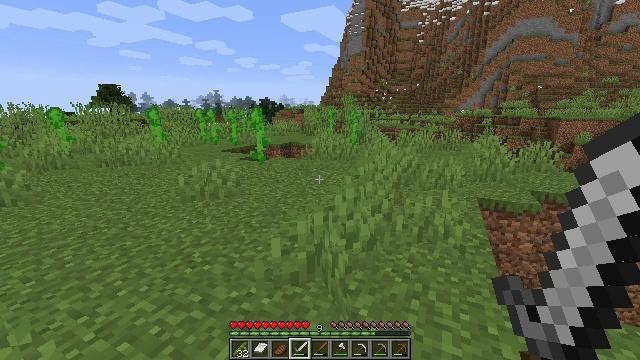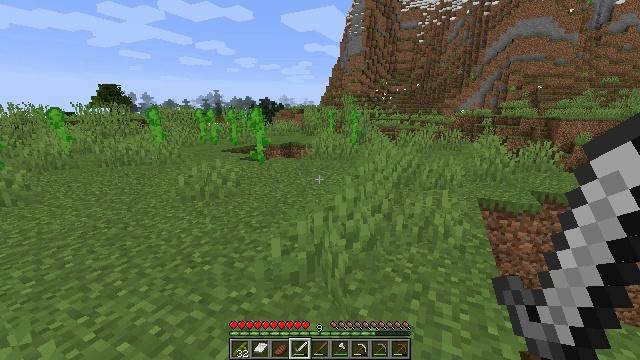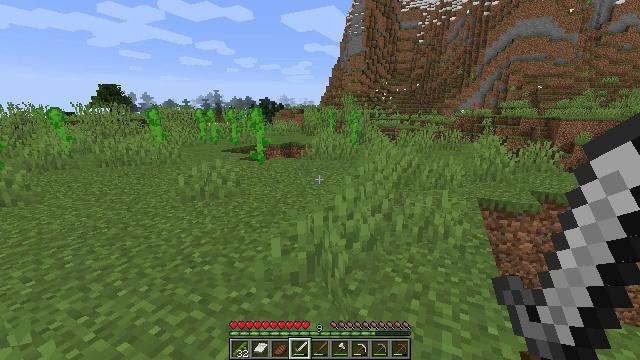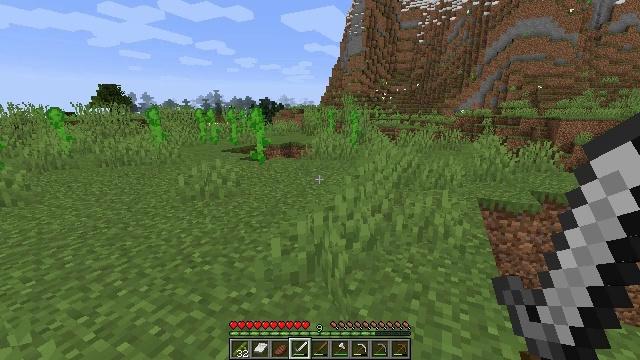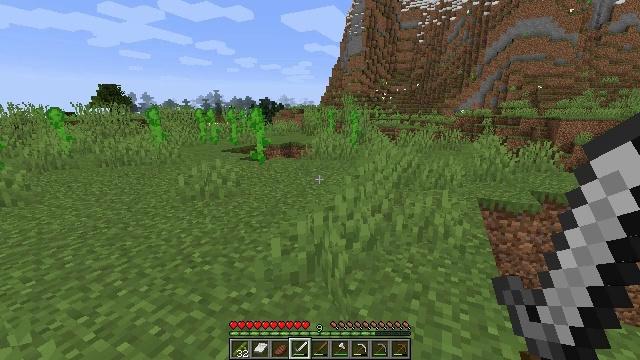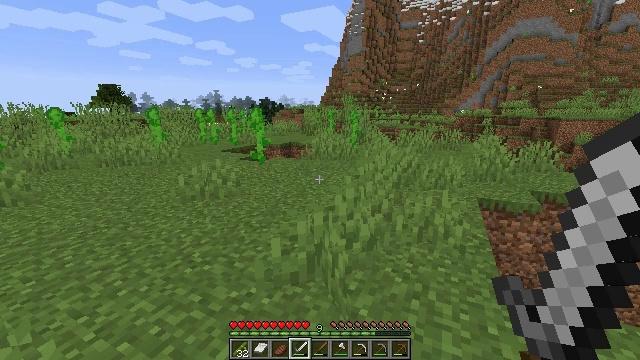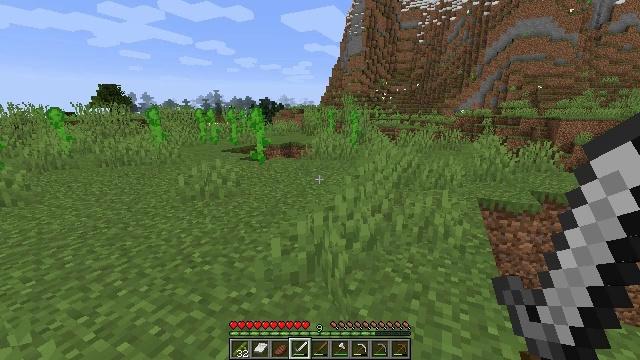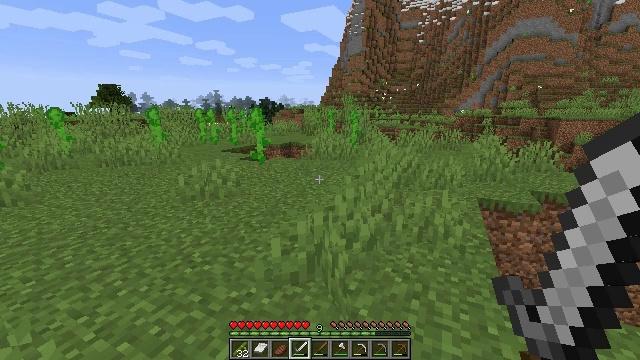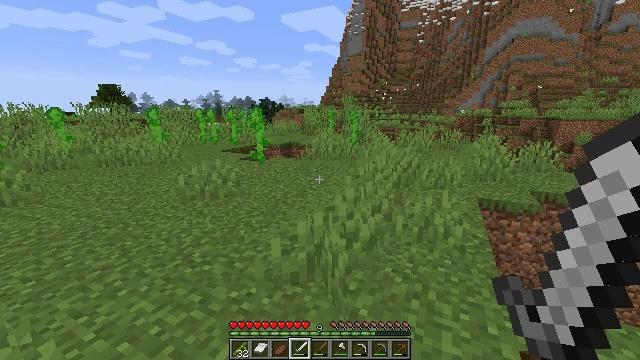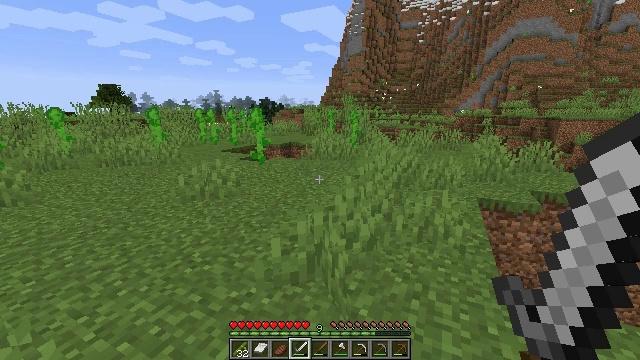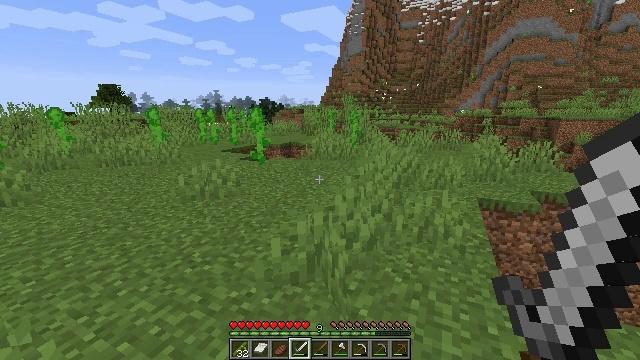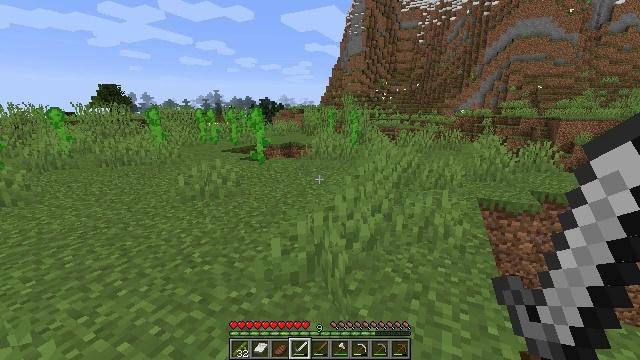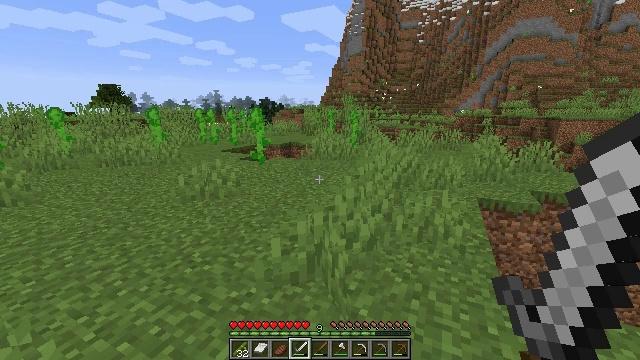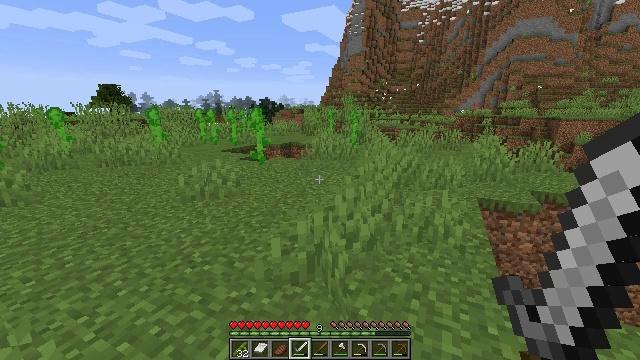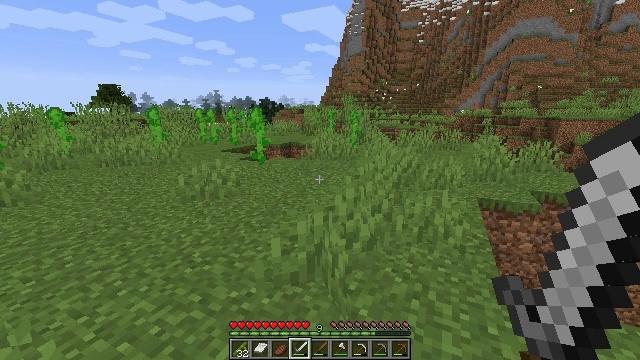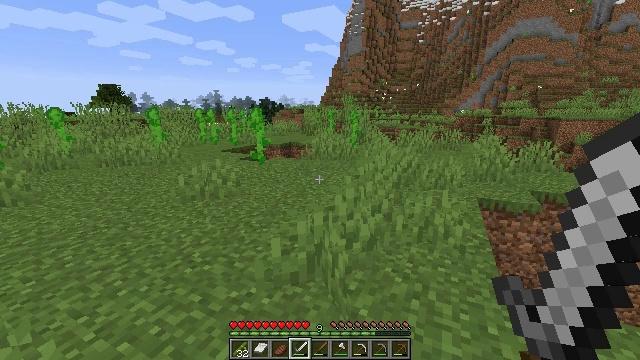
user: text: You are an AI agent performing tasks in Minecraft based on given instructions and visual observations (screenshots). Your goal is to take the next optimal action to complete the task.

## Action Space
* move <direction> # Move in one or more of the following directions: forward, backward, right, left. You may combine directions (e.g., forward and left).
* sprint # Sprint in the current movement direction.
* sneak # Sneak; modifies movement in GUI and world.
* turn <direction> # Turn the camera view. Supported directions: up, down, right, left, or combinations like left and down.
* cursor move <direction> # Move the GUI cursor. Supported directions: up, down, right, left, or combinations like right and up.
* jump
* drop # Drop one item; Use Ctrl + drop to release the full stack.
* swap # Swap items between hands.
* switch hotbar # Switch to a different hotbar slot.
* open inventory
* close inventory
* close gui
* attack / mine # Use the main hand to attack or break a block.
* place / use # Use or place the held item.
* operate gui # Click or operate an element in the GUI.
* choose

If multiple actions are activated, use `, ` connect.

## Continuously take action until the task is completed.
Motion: motion action
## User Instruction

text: Clear the sweet berry bush to collect the sweet berries.
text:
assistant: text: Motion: no_op
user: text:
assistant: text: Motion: no_op
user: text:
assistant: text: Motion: no_op
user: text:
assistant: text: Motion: no_op
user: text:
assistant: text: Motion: no_op
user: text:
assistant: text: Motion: no_op
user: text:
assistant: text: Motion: no_op
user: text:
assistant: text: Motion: no_op
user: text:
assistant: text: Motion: no_op
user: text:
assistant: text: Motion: no_op
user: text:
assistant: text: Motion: no_op
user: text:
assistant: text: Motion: no_op
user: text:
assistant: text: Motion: no_op
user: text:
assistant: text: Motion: no_op
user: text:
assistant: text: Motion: no_op
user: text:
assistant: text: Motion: no_op
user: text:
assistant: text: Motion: no_op
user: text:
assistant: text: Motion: no_op
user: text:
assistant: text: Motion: no_op
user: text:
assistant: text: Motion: no_op
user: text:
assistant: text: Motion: no_op
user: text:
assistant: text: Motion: no_op
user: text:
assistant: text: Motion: no_op
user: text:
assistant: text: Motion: no_op
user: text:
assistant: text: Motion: no_op
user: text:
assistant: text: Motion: no_op
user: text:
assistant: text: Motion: no_op
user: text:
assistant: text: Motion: no_op
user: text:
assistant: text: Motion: no_op
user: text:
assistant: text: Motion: no_op